五年级 · 立体几何学
(2022・黄山) 图是一个长方体表面展开图,根据展开图中线段的长度,这个长方体的体积是(）

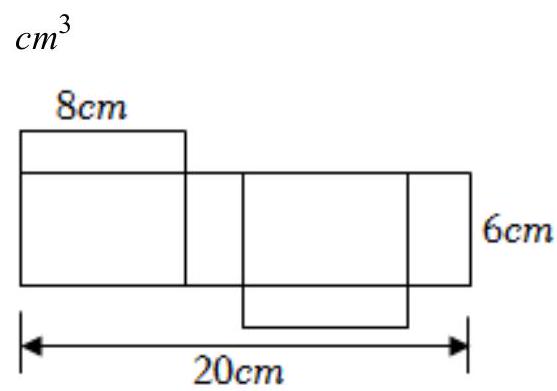
A. 96
B. 120
C. 160
D. 960

答案: A
解析: 解 $(20-8 \times 2) \div 2$

$=(20-16) \div 2$

$=4 \div 2$

$=2$ (厘米)

$8 \times 6 \times 2$

$=48 \times 2$

$=96$ （立方厘米）

答：这个长方体的体积是 96 立方厘米。

故选: A。